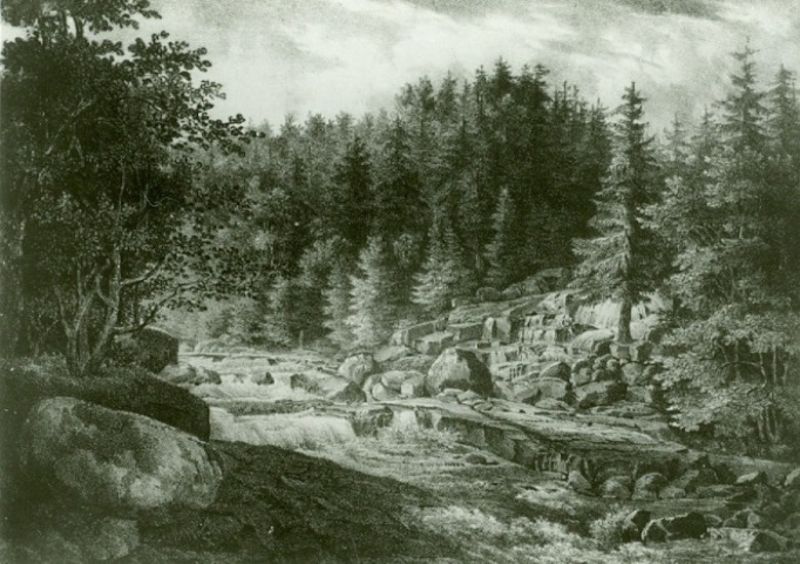
Titel: "Vereinigung des Schwarzenbachs und der Raumünzach"
Künstler: Kaspar Obach
Standort: Karlsruhe
Institution: Staatliche Kunsthalle Karlsruhe
Schlagwörter: baum, berg, blätter, dunkel, felsen, gemälde, gestein, himmel, laub, schatten, wasser, weiß, wolken, bäume, fluss, grün, landschaft, ufer, äste, grau, licht, schwarz, zeichnung, gras, tier, tiere, weg, wolke, alt, stein, steine, ast, bach, einsamkeit, erde, flusslauf, gräser, hügel, kühe, natur, stamm, sträucher, tal, wald, wasserfall, gischt, wellen, fels, gebirge, nebel, schattierung, kuh, landschaftsmalerei, monochrom, geröll, idylle, stille, fliessen, mündung, rauschen, reißend, romantik, schaum, strom, stromschnelle, stromschnellen, strömung, sturzbach, tannen, flut, gewalt, gicht, sturm, wild, finster, stufen, unscharf, foto, fotografie, moos, zentralperspektive, druck, schwarz weiß, radierung, stich, lauf, aquatinta, fichte, laubbaum, nadelbaum, tanne, einfarbig, strudel, romantisch, geäst, dickicht, gebirgsbach, laubbäume, nadelbäume, bachlauf, fichten, grünlich, kiefern, dicht, nadelwald, brocken, eichen, kupferstich, chrom, bergbach, kaskaden, schäumen, flüsse, wildbach, schroff, flussufer, fortschritt, lärche, rauschend, baume, wildwasser, spülen, bachbett, bergfluss, grünstich, wasserfälle, sprudeln, gluss, bäuzme, brausend, beume, keine menschen, zusammenfluss, nadelbau, lbäume, bläume, schaumbäume, nadelbaum+, ndaelbaum